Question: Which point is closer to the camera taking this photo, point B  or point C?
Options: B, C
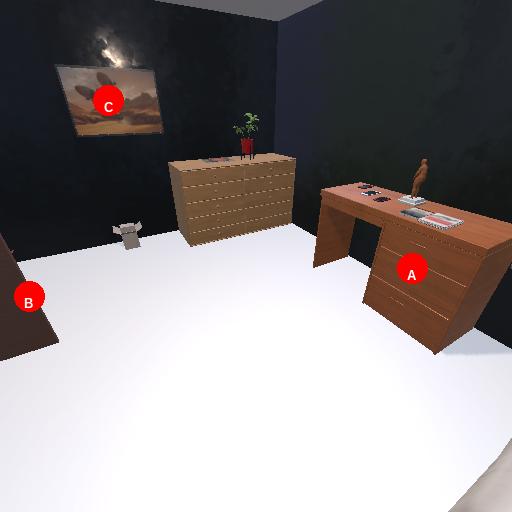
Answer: B